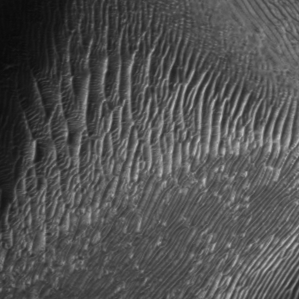
Label: frost